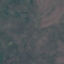
Land use / land cover class: HerbaceousVegetation